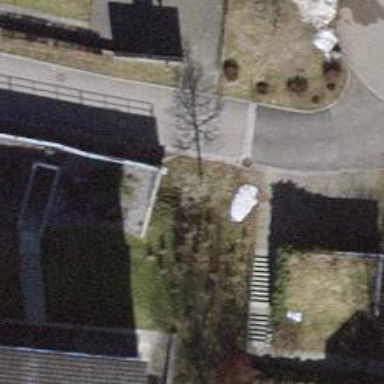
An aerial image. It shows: Alleyway designated as service road.